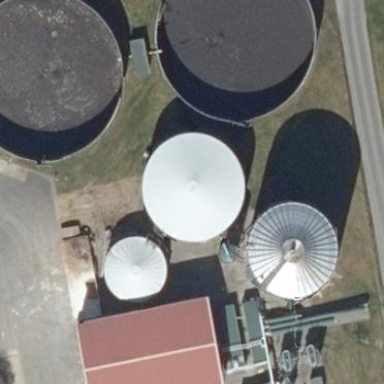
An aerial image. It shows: Silo.